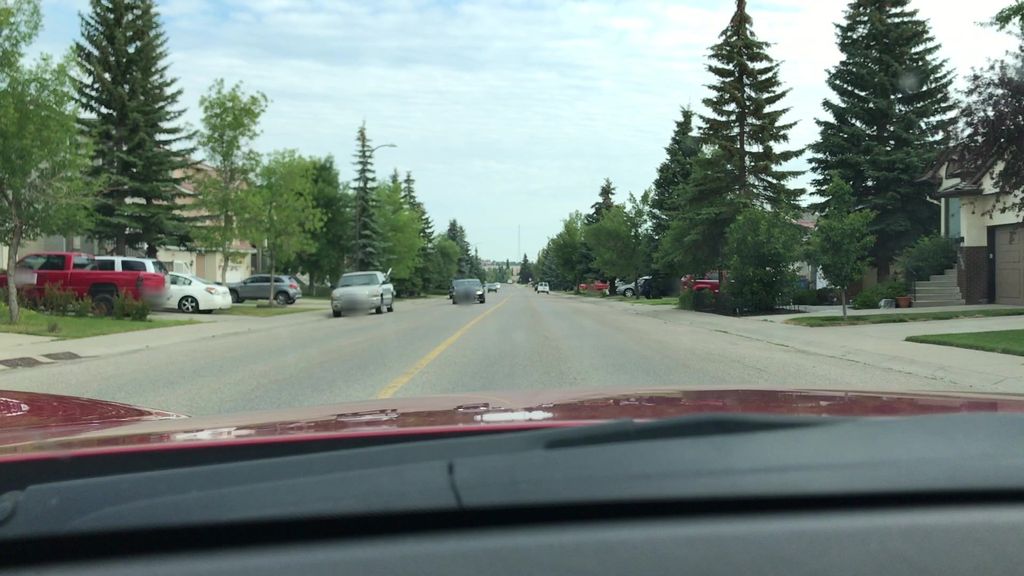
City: calgary